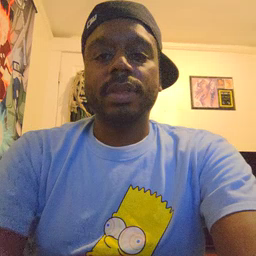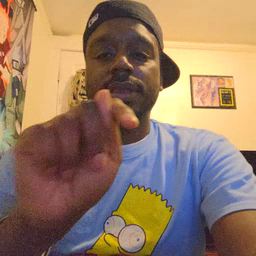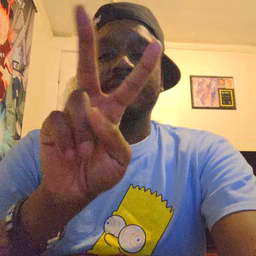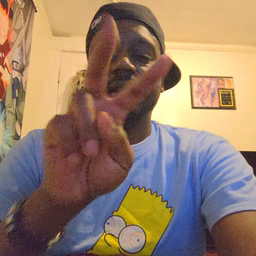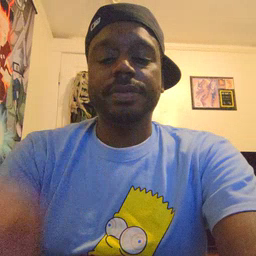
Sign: TV